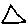
Label: triangle